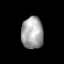
Tissue: prostate
Cell type: Myeloid cells
Senescence score: 0.82
Nuclear area (px): 687
Mean DAPI intensity: 164.049